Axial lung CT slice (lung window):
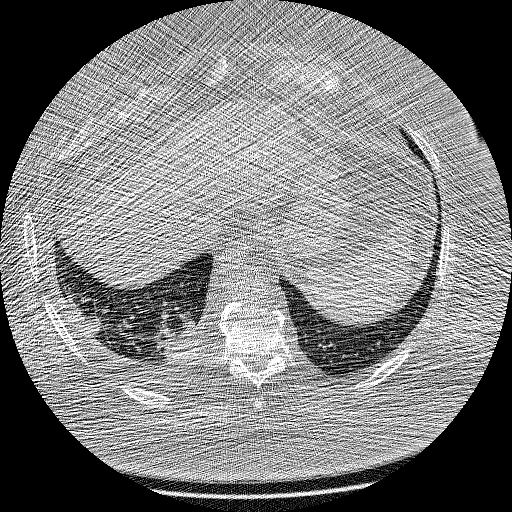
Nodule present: no